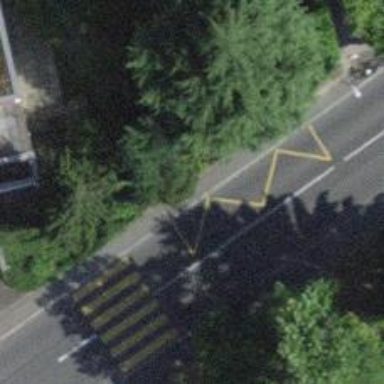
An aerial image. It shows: Bus stop with platform for public transport.